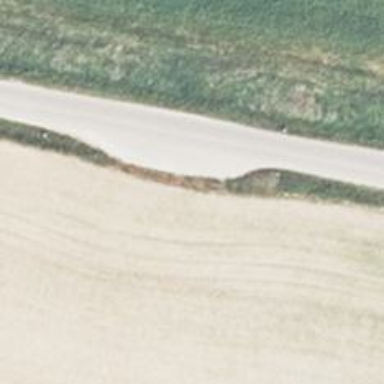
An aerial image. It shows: Passing place on the road.